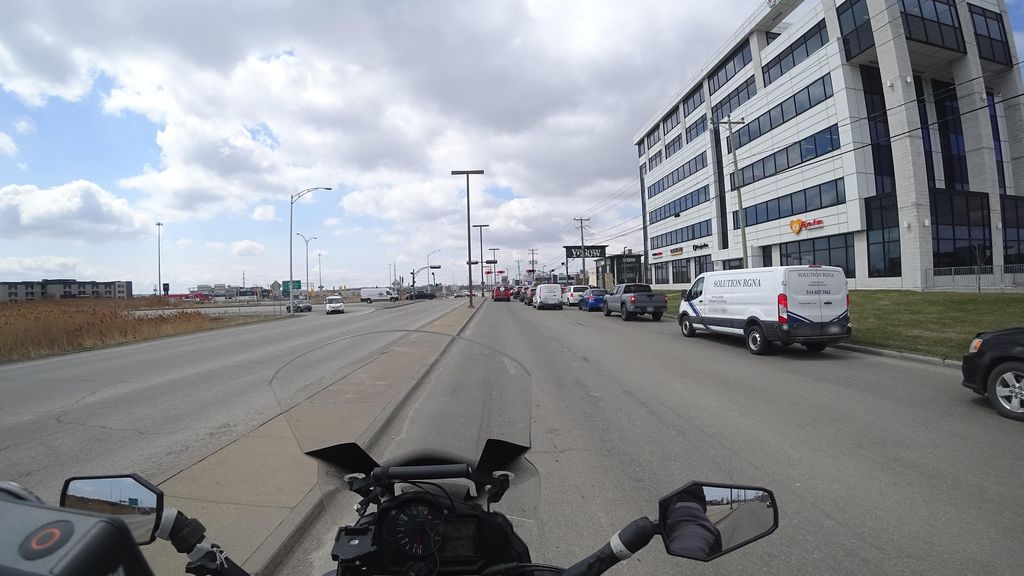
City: quebec_city